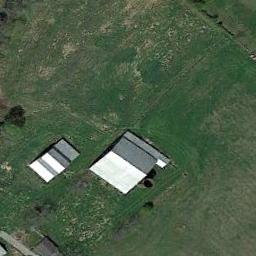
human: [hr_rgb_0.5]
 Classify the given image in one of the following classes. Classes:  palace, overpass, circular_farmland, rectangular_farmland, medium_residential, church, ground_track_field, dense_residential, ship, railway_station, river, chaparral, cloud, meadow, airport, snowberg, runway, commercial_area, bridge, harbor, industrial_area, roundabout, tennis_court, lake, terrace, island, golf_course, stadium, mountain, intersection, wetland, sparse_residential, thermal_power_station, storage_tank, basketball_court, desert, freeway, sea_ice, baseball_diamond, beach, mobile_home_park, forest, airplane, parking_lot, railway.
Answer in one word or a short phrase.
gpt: sparse_residential